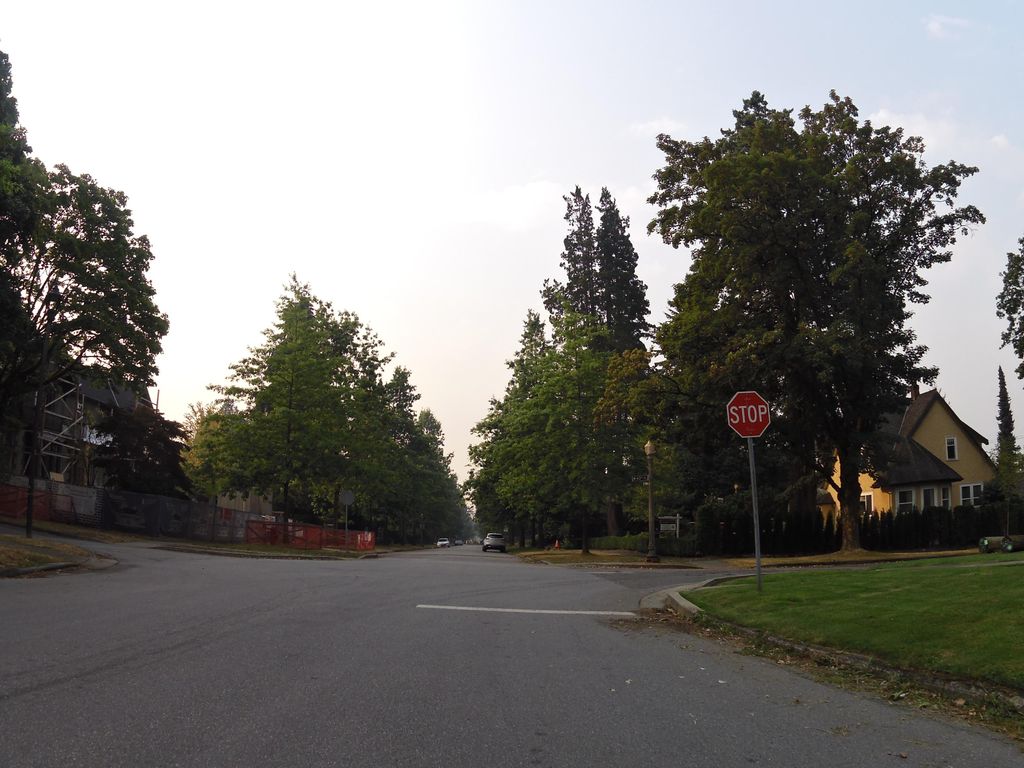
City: vancouver